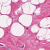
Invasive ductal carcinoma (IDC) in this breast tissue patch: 0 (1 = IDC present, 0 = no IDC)